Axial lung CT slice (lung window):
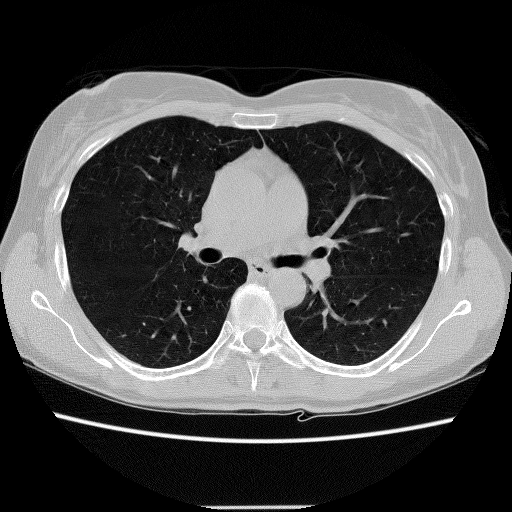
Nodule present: no